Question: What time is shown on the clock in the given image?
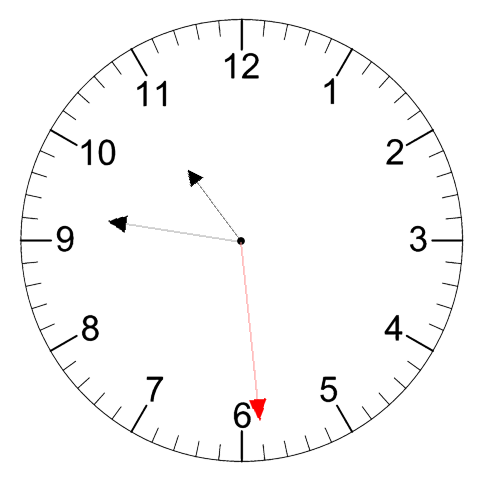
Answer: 10:46:29